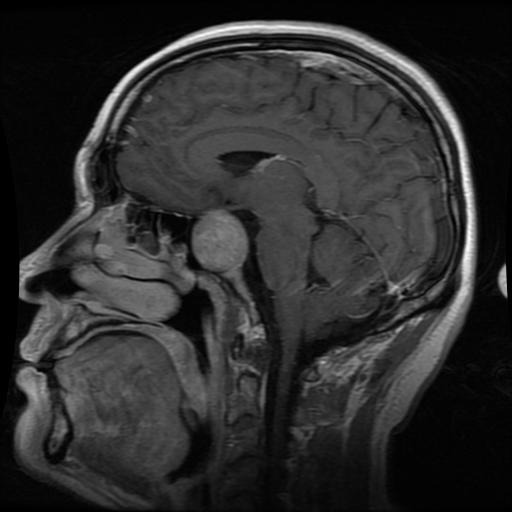
Label: pituitary